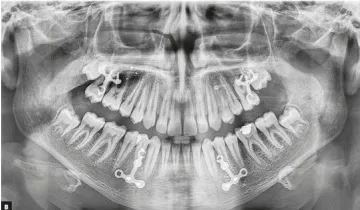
B) Post-orthopedic treatment panoramic radiograph.
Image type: radiology (x_ray)